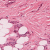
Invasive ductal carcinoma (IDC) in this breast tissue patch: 1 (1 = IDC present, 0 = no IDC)